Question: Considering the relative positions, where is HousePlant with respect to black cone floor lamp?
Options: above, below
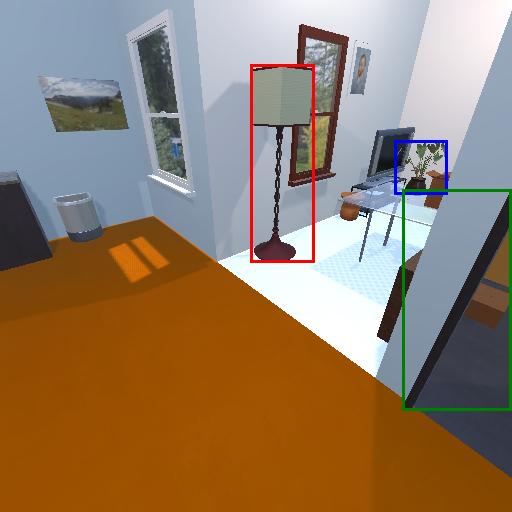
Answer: above